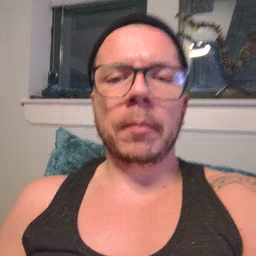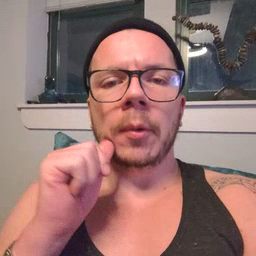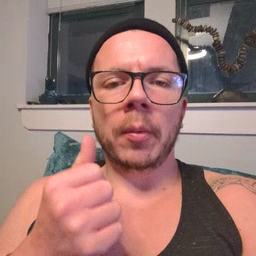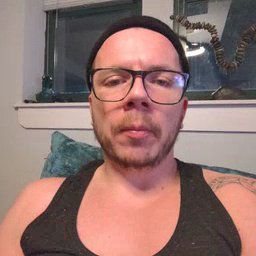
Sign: tomorrow